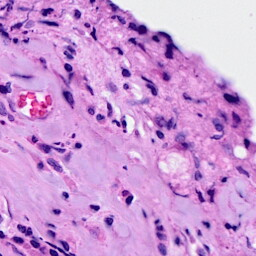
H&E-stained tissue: Breast